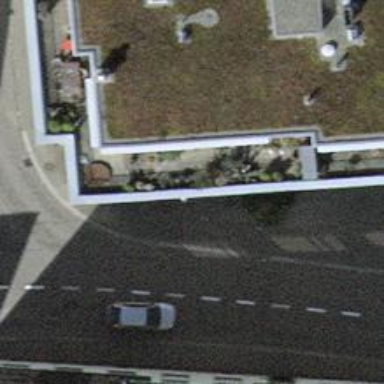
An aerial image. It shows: Parking entrance.